Question: Here is the index page using extjs4's new dynamic loading feature
'''
<!DOCTYPE html PUBLIC "-//W3C//DTD XHTML 1.0 Transitional//EN" "http://www.w3.org/TR/xhtml1/DTD/xhtml1-transitional.dtd">
<html xmlns="http://www.w3.org/1999/xhtml">
<head>
<meta http-equiv="Content-Type" content="text/html; charset=utf-8" />
<title>index</title>
<link rel="stylesheet" type="text/css" href="/public/assets/ext/resources/css/ext-all.css" />
<link rel="stylesheet" type="text/css" href="/public/assets/themes/default/index.css" />
<script type="text/javascript" src="/public/assets/ext/builds/ext-core-dev.js"></script>
<!--
<script type="text/javascript" src="/public/assets/ext/ext-all-dev.js"></script>
<script type="text/javascript" src="/public/assets/ext/locale/ext-lang-zh_CN.js"></script>
-->
<script type="text/jscript">
Ext.Loader.setConfig({
enabled:true,
paths:{
'Ext':'/public/assets/ext/src',
'Test':'/public/assets/test'
}
});
Ext.require([
'Ext.layout.container.*',
'Ext.tab.*',
'Ext.resizer.Splitter',
'Ext.fx.target.Element',
'Ext.fx.target.Component',
'Ext.window.Window',
'Ext.data.TreeStore',
'Test.app.Portal'
]);
Ext.onReady(function(){
Ext.create('Test.app.Portal');
});
</script>
</head>
<body>
</body>
</html>
'''
in directory /public/assets/test/app , there is a file called Portal.js :
'''
Ext.define('Test.app.Portal', {
extend: 'Ext.container.Viewport',
initComponent: function(){
var content = '<div class="portlet-content">test</div>';
Ext.apply(this, {
id: 'app-viewport',
layout: {
type: 'border',
padding: '0 5 5 5' // pad the layout from the window edges
},
items: [{
id: 'app-header',
xtype: 'box',
region: 'north',
height: 40,
html: 'whatever'
},{
xtype: 'container',
region: 'center',
layout: 'border',
items: [{
id: 'app-options',
title: '',
region: 'west',
animCollapse: true,
width: 200,
minWidth: 150,
maxWidth: 400,
split: true,
collapsible: true,
layout: 'accordion',
layoutConfig:{
animate: true
},
items: [{
title:'Gong Neng Cai Dan ',
autoScroll: true,
border: false,
iconCls: 'nav',
id: 'function-menu'
html:'shit'
},{
title:'Chang Yong Cai Dan ',
html: content,
border: false,
autoScroll: true,
iconCls: 'settings',
id: 'shortcut-menu'
}]
},{
id: 'app-portal',
xtype: 'panel',
region: 'center',
items: [{
id: 'tab-1',
title: 'Wo De Shou Ye ',
closable:true,
autoScroll:true
}]
}]
}]
});
this.callParent(arguments);
}
});
'''
in Chrome DevTool , the error like this:

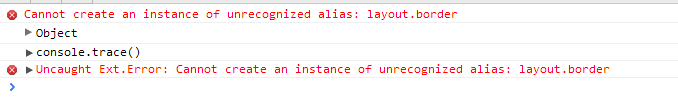
Answer: I can't find any errors except end comma at line:
'''
id: 'function-menu',
'''
If you still have problem try to fix head of html. I have this head:
'''
<!DOCTYPE HTML PUBLIC "-//W3C//DTD HTML 4.01//EN" "http://www.w3.org/TR/html4/strict.dtd">
<html>
<head>
<link rel="stylesheet" type="text/css" href="./../ext/resources/css/ext-all.css" />
<script type="text/javascript" src="./../ext/bootstrap.js"></script>
...
'''